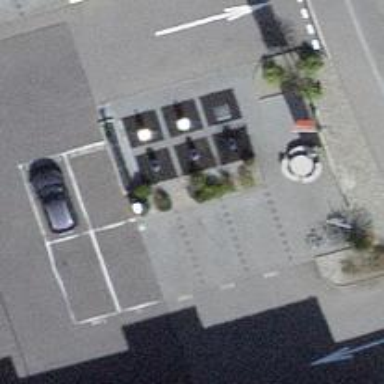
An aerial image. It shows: Recycling container for green waste found in recycling facility.